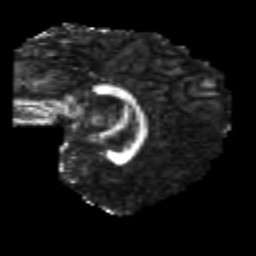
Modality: FA
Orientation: sagittal
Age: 26
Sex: female
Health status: healthy
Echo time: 0.074 s